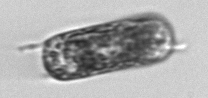
Label: Hemiaulus